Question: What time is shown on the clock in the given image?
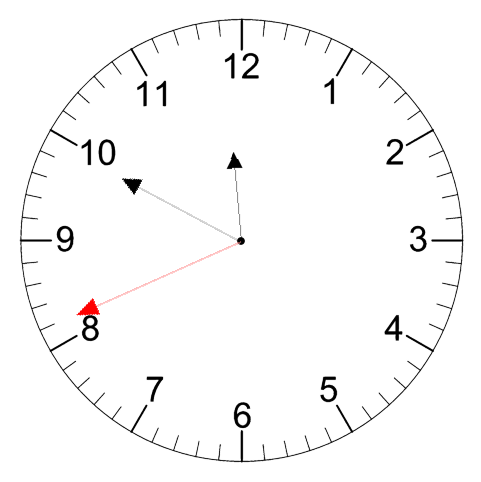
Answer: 11:49:41